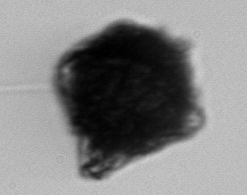
Label: Gonyaulax